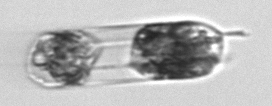
Label: Hemiaulus